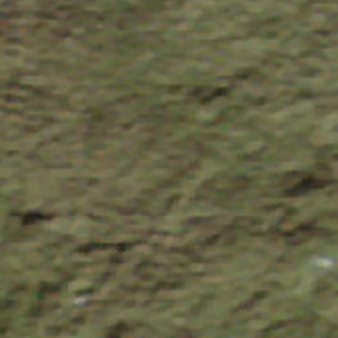
Label: other